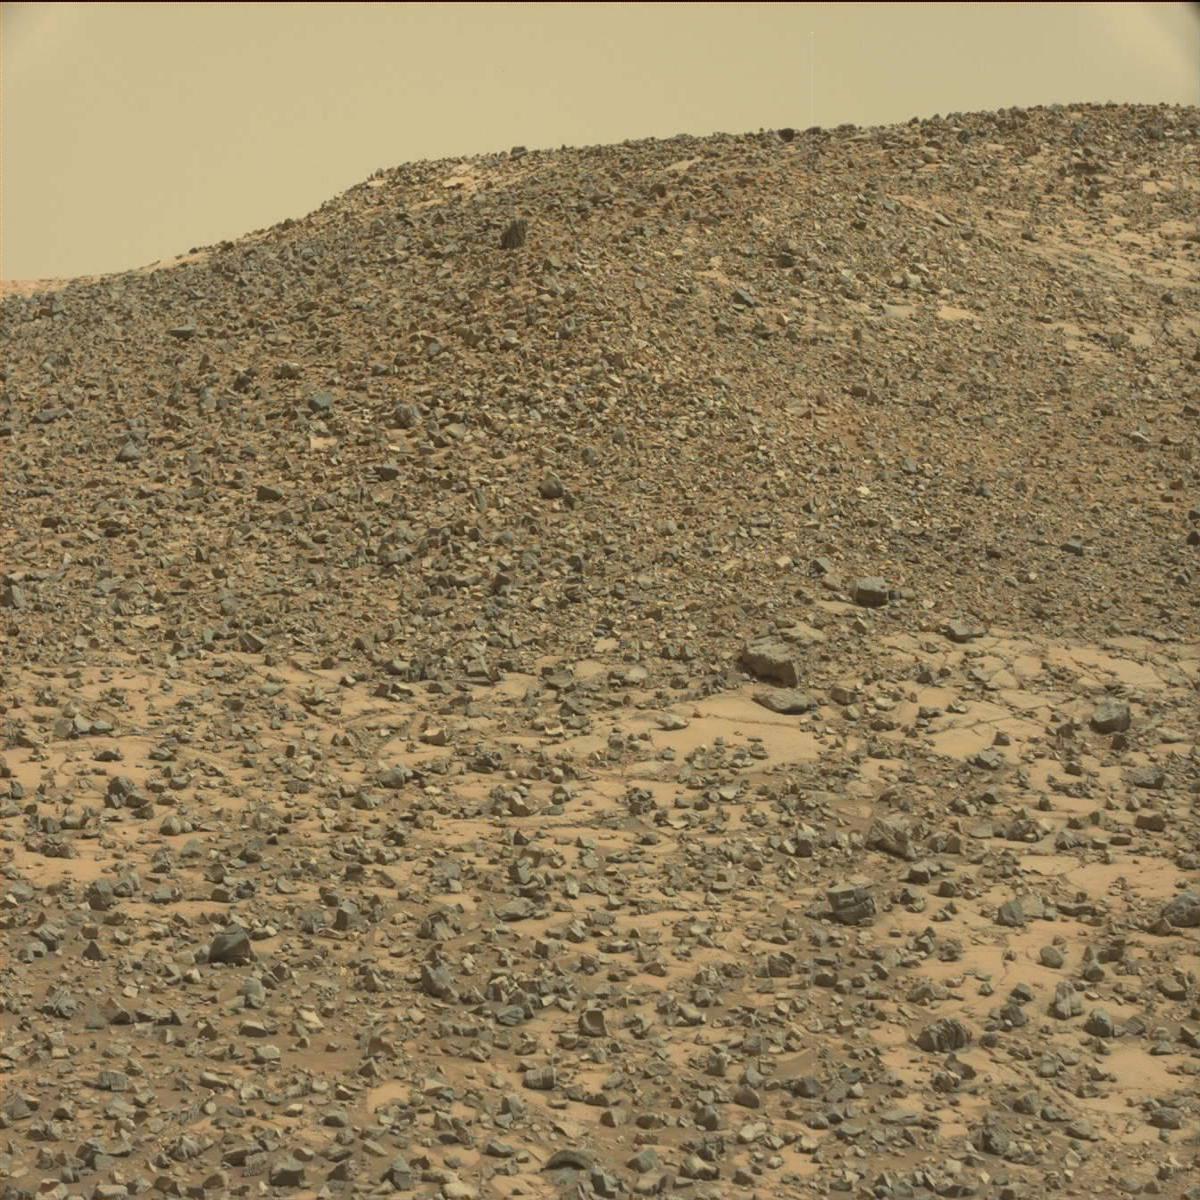
Terrain classes present: Bedrock, Sand / Soil, Sky